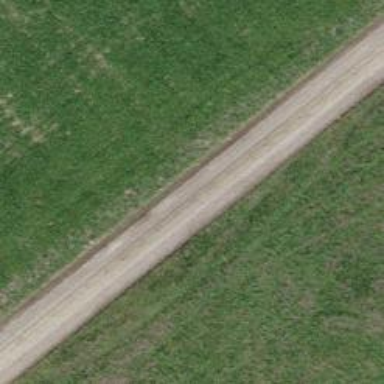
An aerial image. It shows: Pebblestone track with grade2 tracktype.